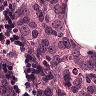
Metastatic tissue present: yes